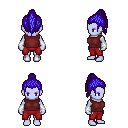
a pixel art fantasy rpg character, female body template, dark elf, purple skin, maroon sleeveless shirt, red pants, blue long topknot hairstyle, white cloth bracers, four views (front, back, left, right), 2x2 character sprite sheet, small pixel art, hard edges, no anti-aliasing